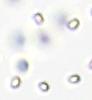
Label: Phaeocystis